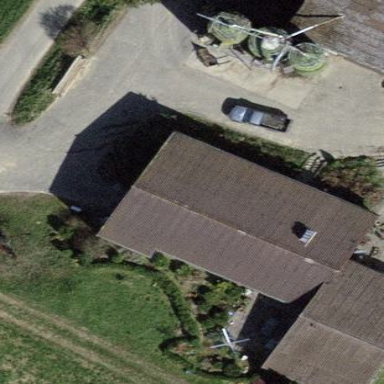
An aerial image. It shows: Farm building.